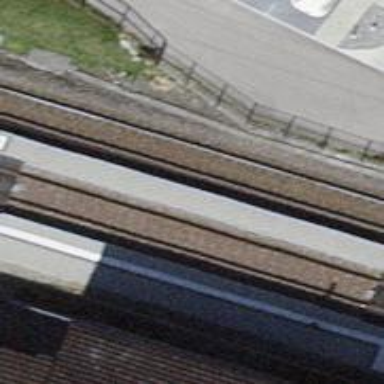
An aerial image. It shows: Stop position for public transport on the railway.